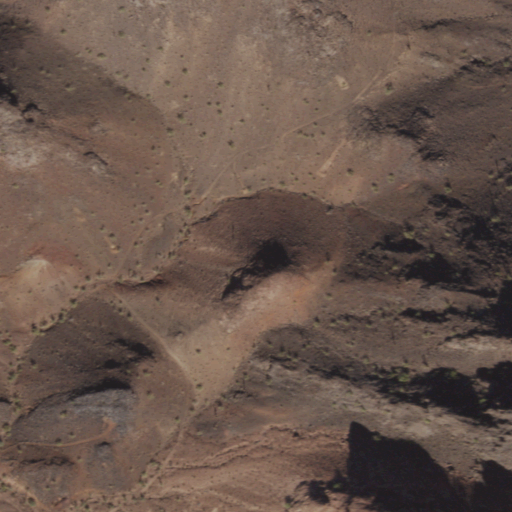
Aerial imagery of mountain in Arizona named Four Peaks containing shrub and barren land